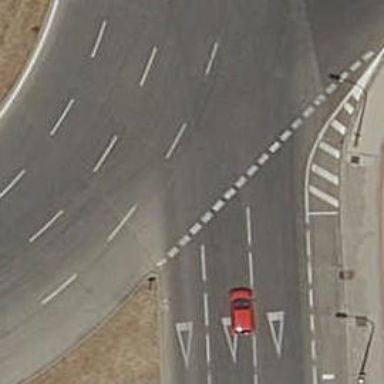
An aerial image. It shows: Road with "give way" sign.